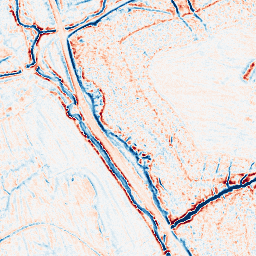
Category: edge_preserving
Decomposition family: bilateral
Decomposition parameters: d: 9
sigma_color: 100
sigma_space: 50
Upsampling method: quartic
Upsampling parameters: scale: 4
Upsampling scale: 4